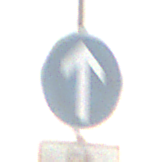
Verkehrszeichen: VorgeschriebeneFahrtrichtungGeradeaus
Zusatzzeichen unten: EinspurigeFahrzeugeFrei1
Umgebung: Outdoor, Nature
Tageszeit: SunriseSunset
Wetter: PartlyCloudy
Licht: Natural
Jahreszeit: NotSpecified
Kontrast: LowContrast